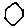
Label: hexagon